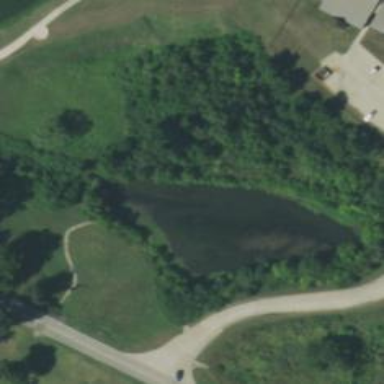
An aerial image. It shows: Pond surrounded by natural water.